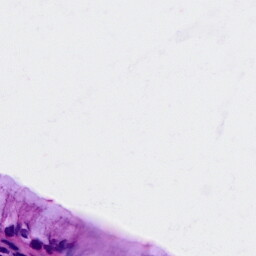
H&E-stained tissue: Cervix